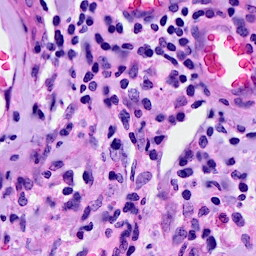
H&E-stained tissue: Breast